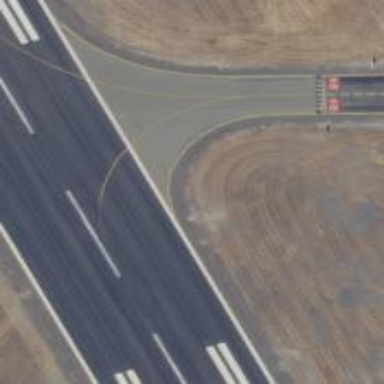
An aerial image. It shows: Asphalt taxiway in the airport.